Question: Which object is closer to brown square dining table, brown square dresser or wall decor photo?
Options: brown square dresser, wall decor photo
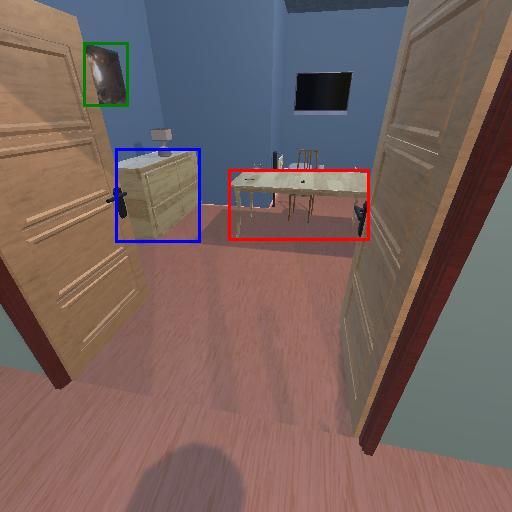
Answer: brown square dresser